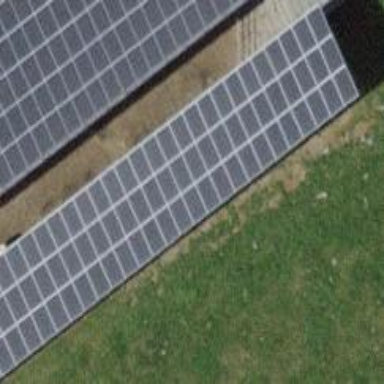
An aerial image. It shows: Solar power generator using photovoltaic method with solar photovoltaic panel types.